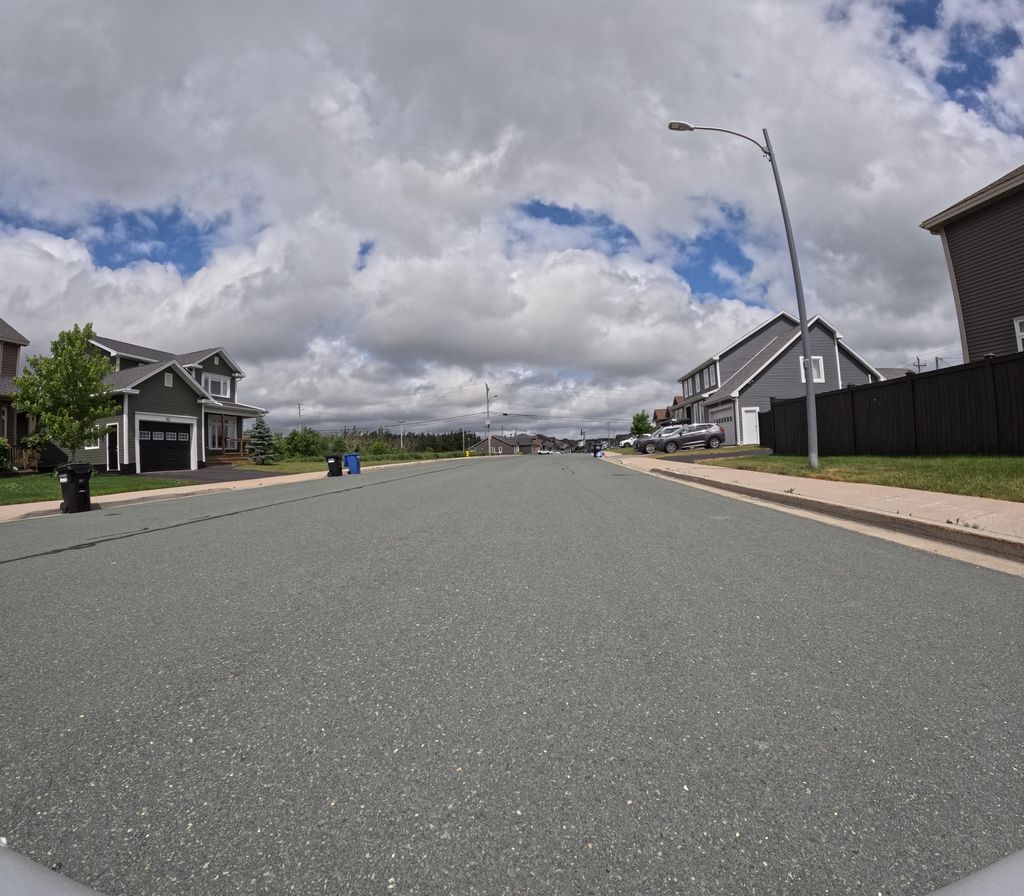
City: st_johns